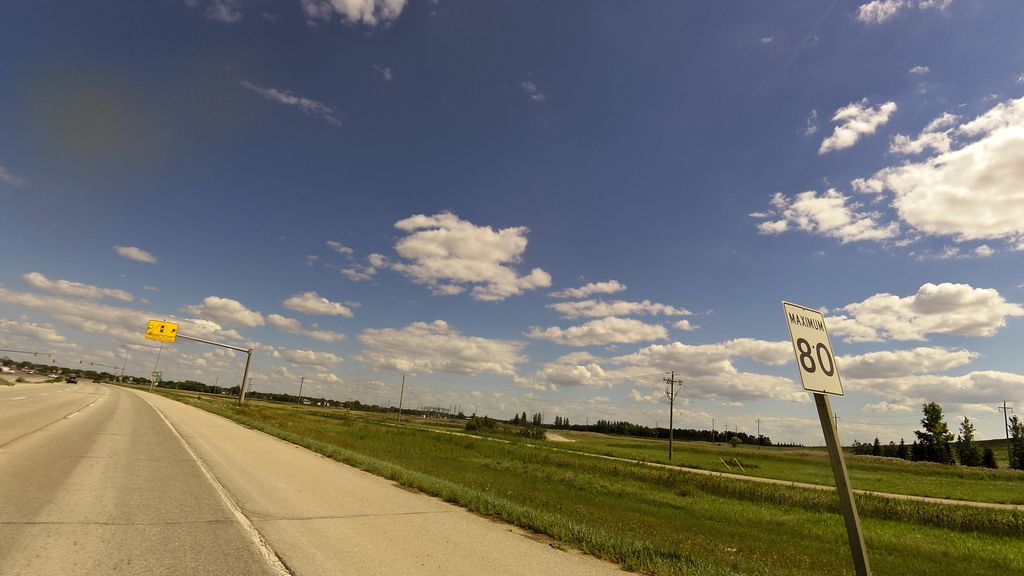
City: winnipeg